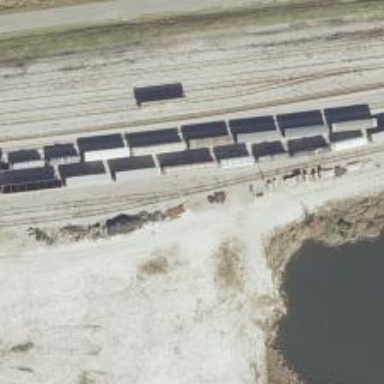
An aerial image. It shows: Railway yard in service.